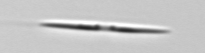
Label: pennate_Pseudo-nitzschia